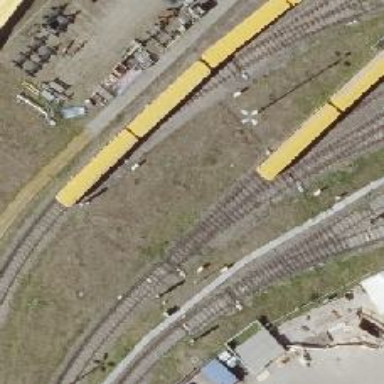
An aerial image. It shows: Railway switch with turnout to the right.